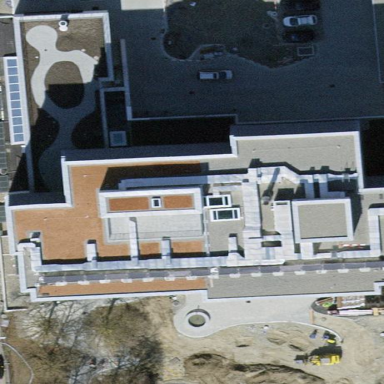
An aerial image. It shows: Building.